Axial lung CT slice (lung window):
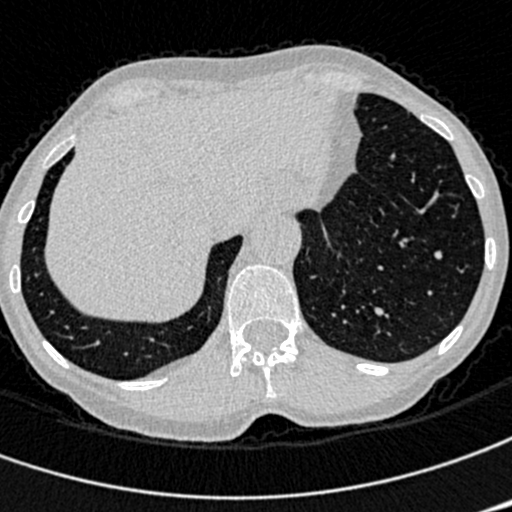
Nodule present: no